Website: lowes
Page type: address-validator
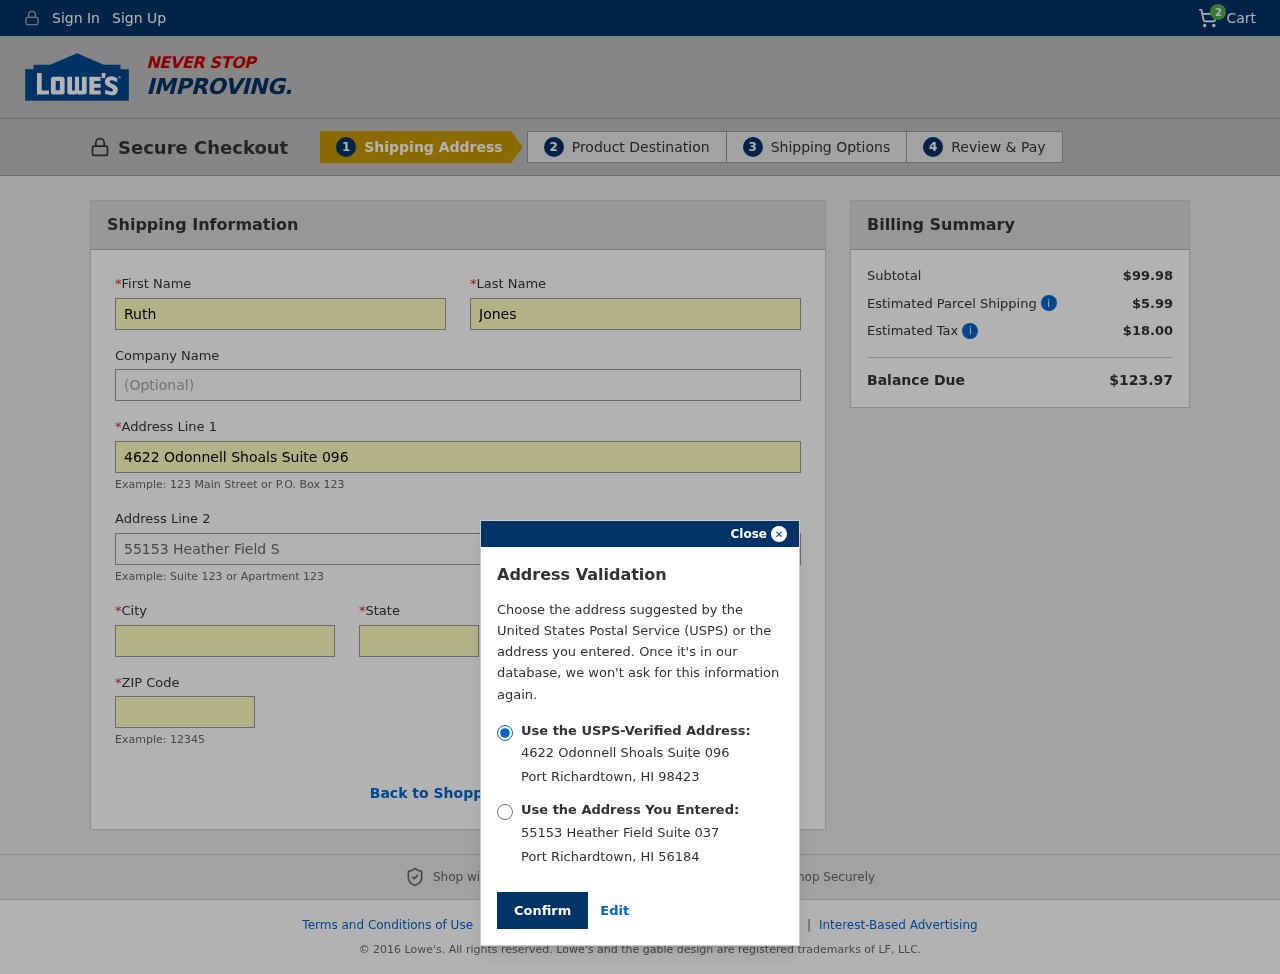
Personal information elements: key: PII_CITY
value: Port Richardtown
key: PII_FIRSTNAME
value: Ruth
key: PII_LASTNAME
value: Jones
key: PII_POSTCODE
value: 98423
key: PII_POSTCODE2
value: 56184
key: PII_STATE
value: Hawaii
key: PII_STATE_ABBR
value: HI
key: PII_STREET
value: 4622 Odonnell Shoals Suite 096
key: PII_STREET2
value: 55153 Heather Field Suite 037
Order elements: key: ORDER_NUM_ITEMS
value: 2
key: ORDER_SUBTOTAL
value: $99.98
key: ORDER_SHIPPING_COST
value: $5.99
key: ORDER_TAX
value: $18.00
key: ORDER_TOTAL
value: $123.97